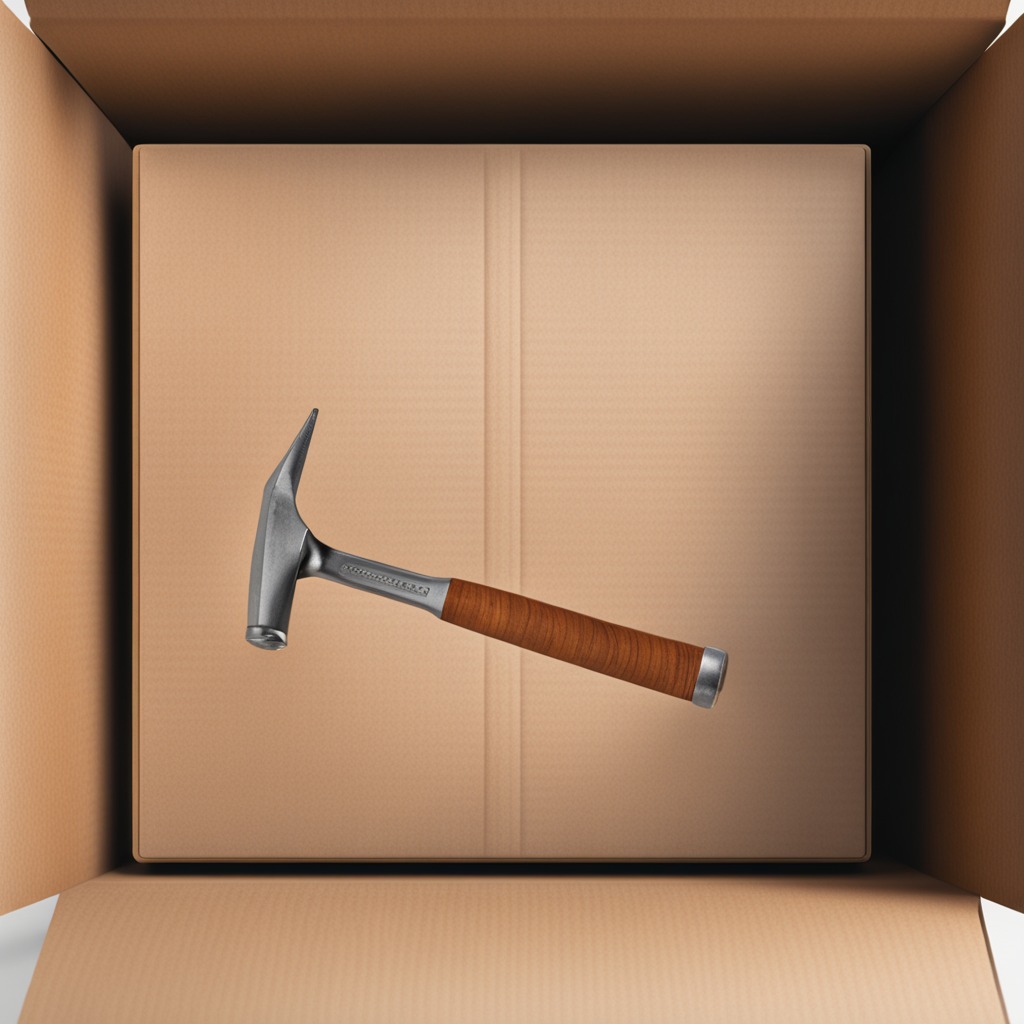
A hammer lying on the cardboard box surface in an outdoor workshop during daytime bright natural light soft shadows slightly creased but